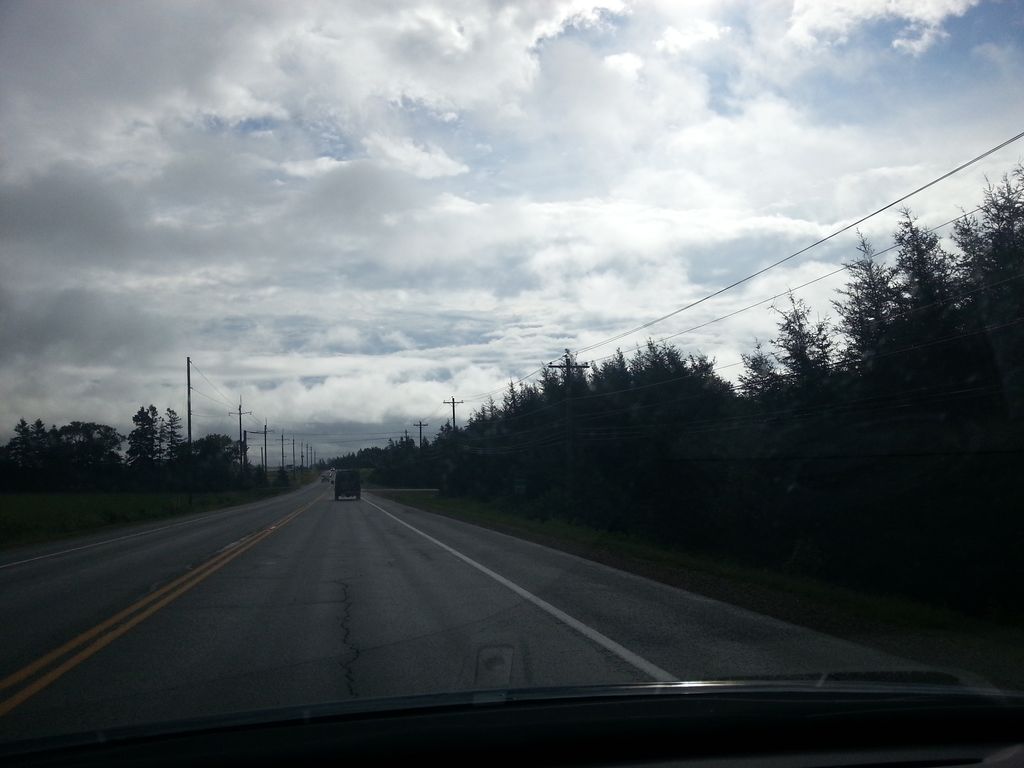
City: charlottetown